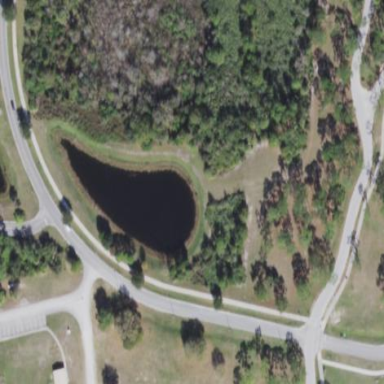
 creating natural and serene environment."